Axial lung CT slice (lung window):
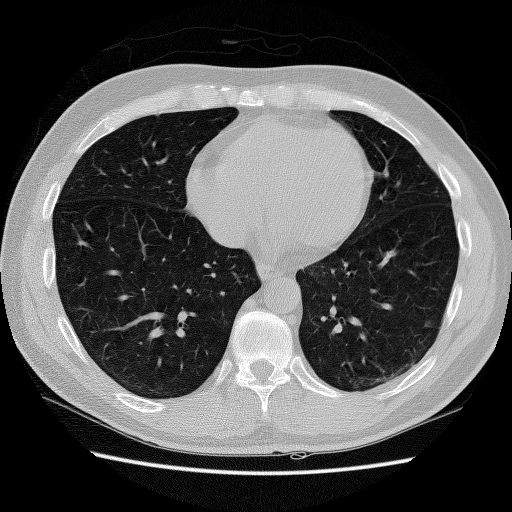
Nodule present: yes
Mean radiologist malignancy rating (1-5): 3.25